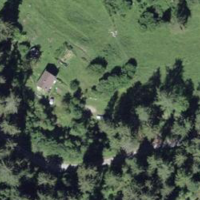
EUNIS habitat code: 43
Species observed at this site:
Neotinea ustulata